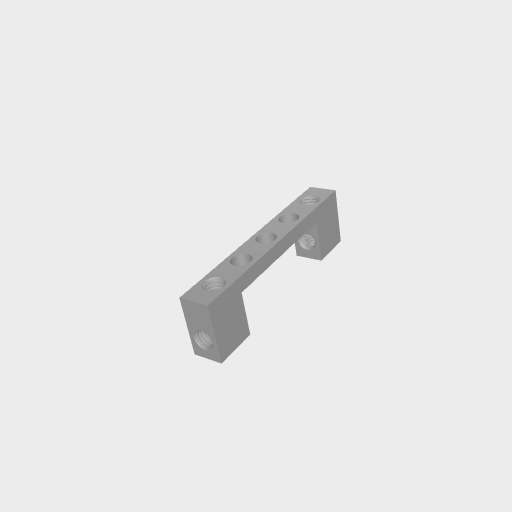
Part: DualBlockMount1-3